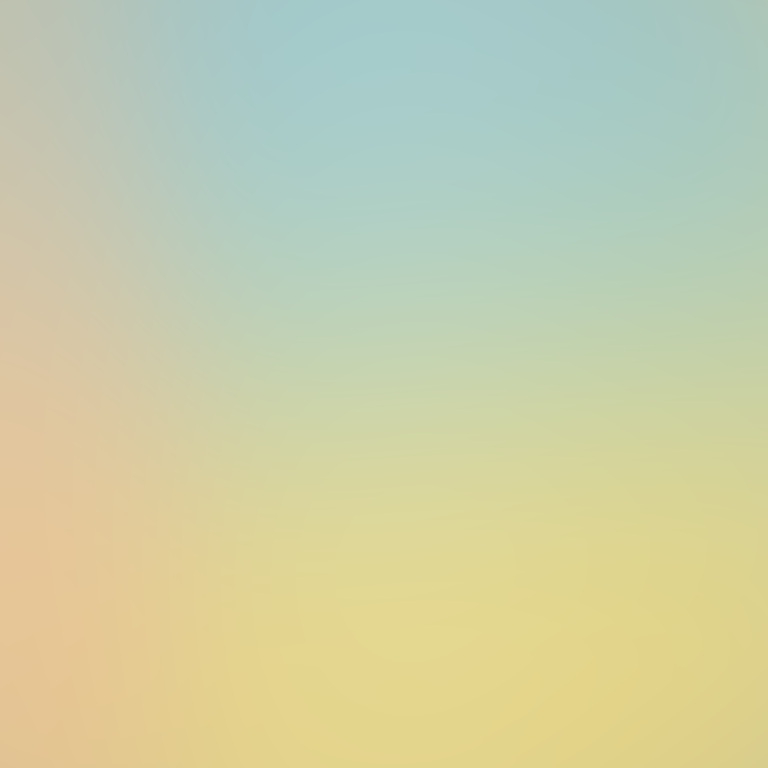
Abstract light effect, smooth gradient from soft blue to warm yellow, serene atmosphere, diffuse light, no room, no furniture, no objects.